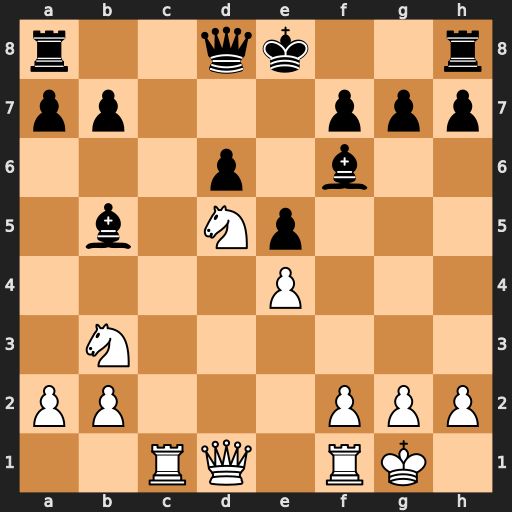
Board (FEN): r2qk2r/pp3ppp/3p1b2/1b1Np3/4P3/1N6/PP3PPP/2RQ1RK1
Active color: w
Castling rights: kq
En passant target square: -
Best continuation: Nc7+ Qxc7 Rxc7